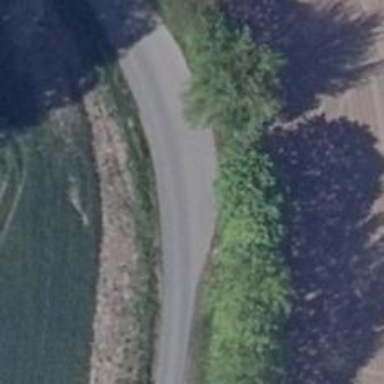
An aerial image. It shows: Unclassified road with asphalt surface.